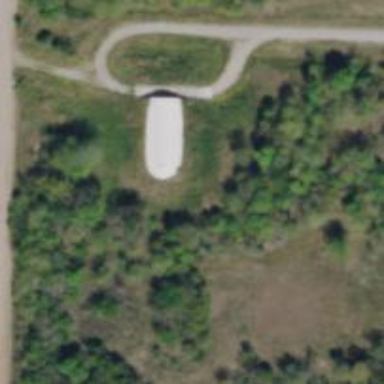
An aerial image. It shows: Military bunker.